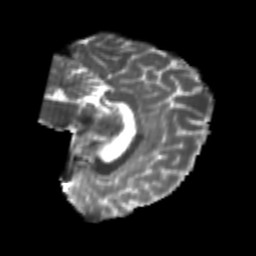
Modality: T2w
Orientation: sagittal
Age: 26
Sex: female
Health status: healthy
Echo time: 0.074 s